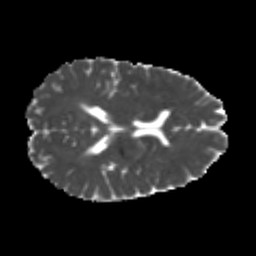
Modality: MD
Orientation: axial
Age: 22
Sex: male
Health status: healthy
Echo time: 0.074 s